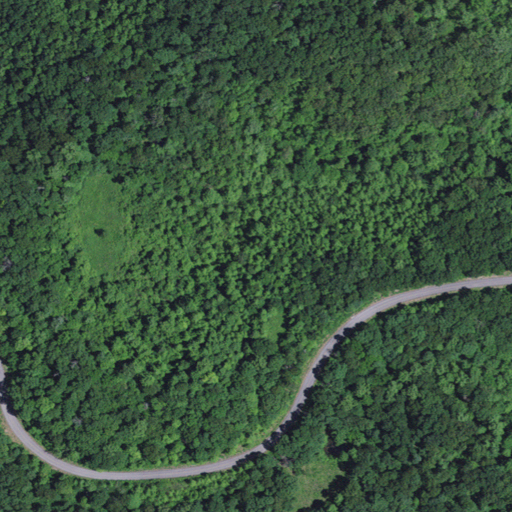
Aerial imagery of cliff(s) in Kentucky named Cedar Cliffs containing deciduous forest, open development, low intensity development, and medium intensity development